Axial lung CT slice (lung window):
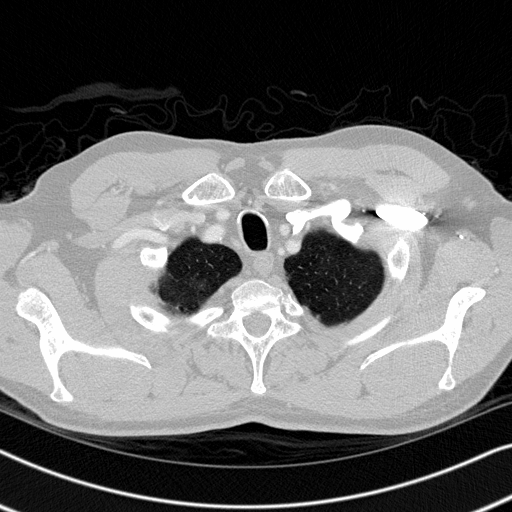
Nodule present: no